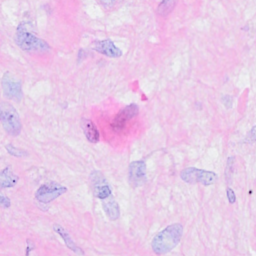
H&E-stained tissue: Breast